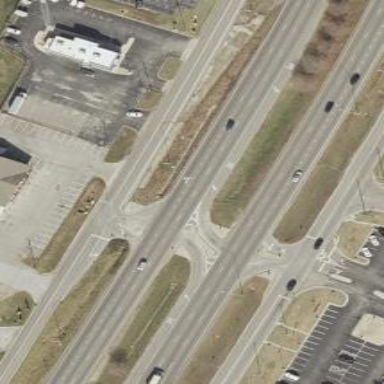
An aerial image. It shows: Trunk link highway with asphalt surface.